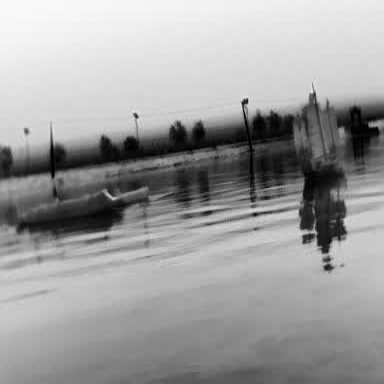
There is a container_ship in the infrared image.